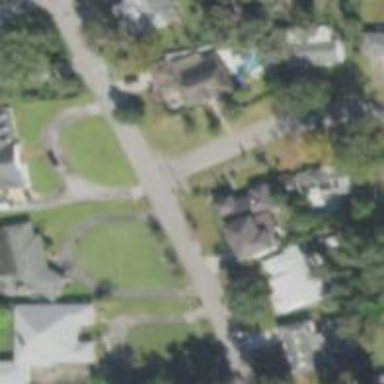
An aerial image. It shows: Residential road with asphalt surface and sidewalk on the left side.